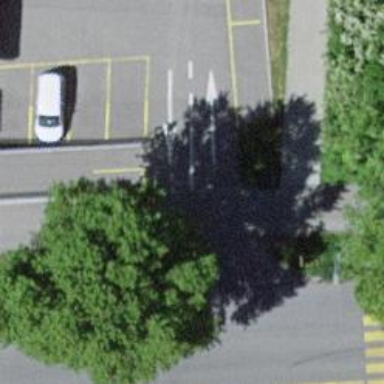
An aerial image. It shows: Cycleway with asphalt surface running along embankment.